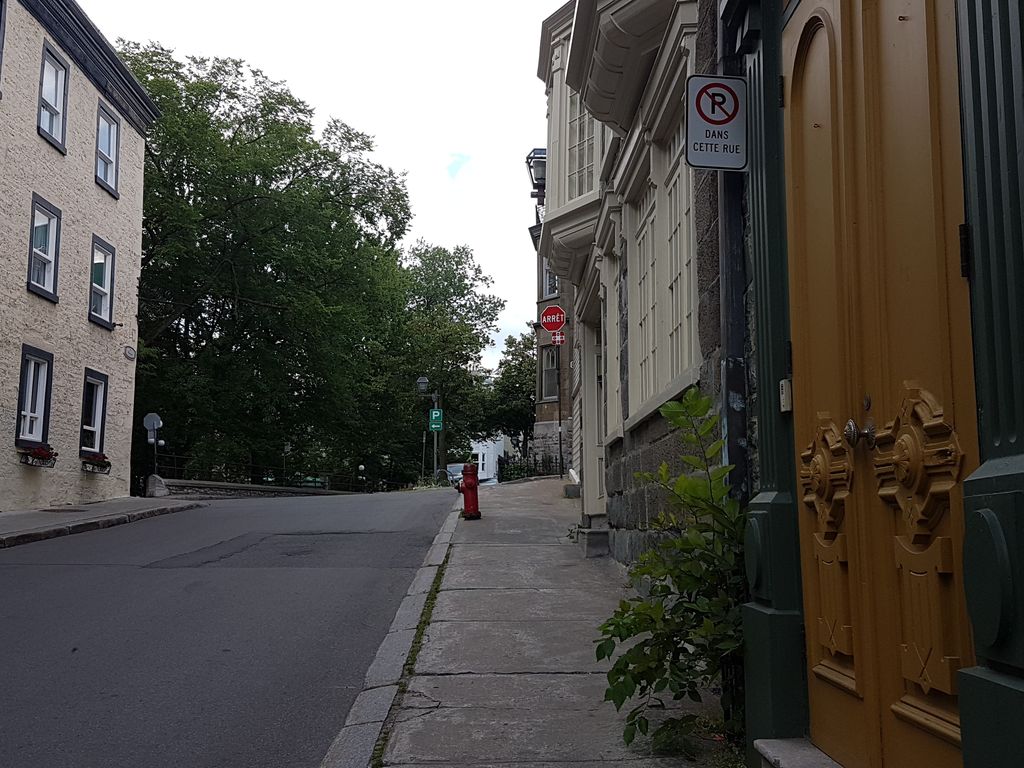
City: quebec_city